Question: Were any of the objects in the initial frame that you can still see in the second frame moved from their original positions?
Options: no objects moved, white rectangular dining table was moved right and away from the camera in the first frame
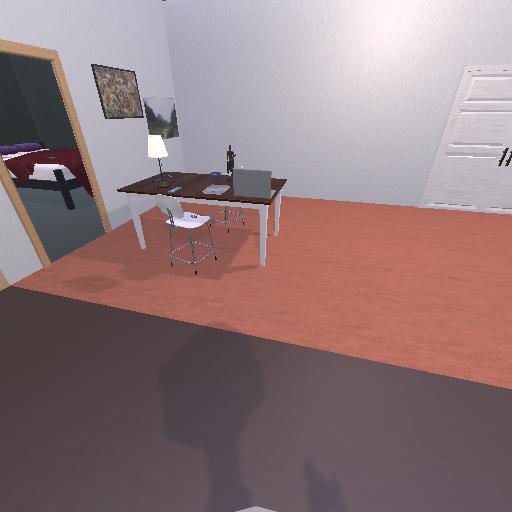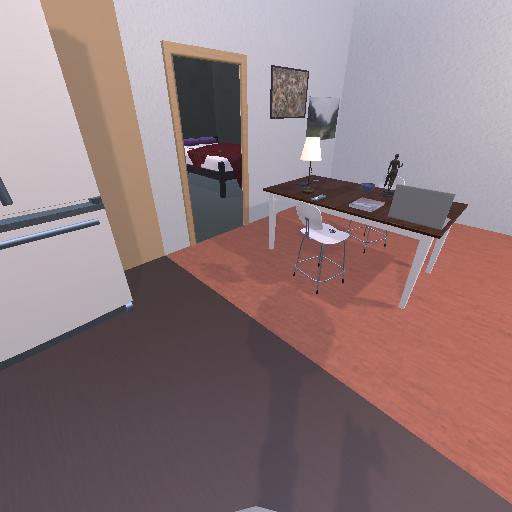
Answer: no objects moved